Field crop: maize
Growth stage: 2
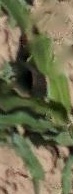
Species: maize